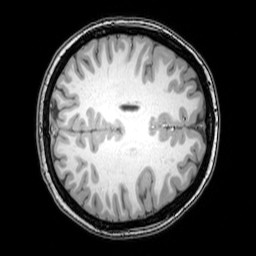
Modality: T1w
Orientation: axial
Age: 20
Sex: female
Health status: healthy
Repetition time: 0.081 s
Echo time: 0.037 s